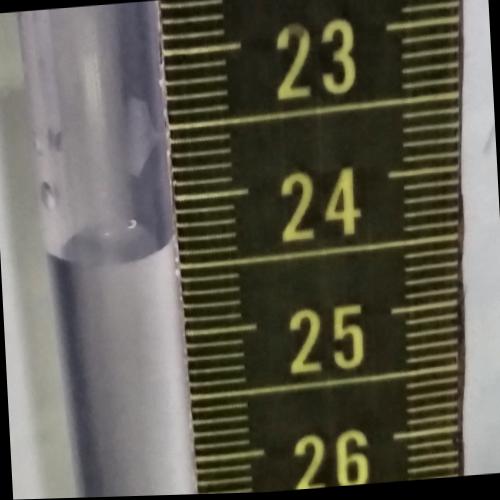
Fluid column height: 24.3 cm